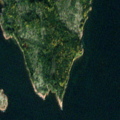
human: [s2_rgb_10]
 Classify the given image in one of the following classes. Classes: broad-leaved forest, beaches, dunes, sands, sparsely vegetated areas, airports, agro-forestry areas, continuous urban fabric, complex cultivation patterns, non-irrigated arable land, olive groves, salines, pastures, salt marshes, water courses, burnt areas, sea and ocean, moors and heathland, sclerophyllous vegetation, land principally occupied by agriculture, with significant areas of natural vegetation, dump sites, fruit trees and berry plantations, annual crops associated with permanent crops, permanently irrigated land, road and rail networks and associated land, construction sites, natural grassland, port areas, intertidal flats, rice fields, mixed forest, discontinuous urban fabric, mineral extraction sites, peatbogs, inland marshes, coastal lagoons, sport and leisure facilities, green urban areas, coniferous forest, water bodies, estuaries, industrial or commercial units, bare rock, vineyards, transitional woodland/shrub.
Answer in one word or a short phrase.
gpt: coniferous forest, transitional woodland/shrub, sea and ocean